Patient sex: M
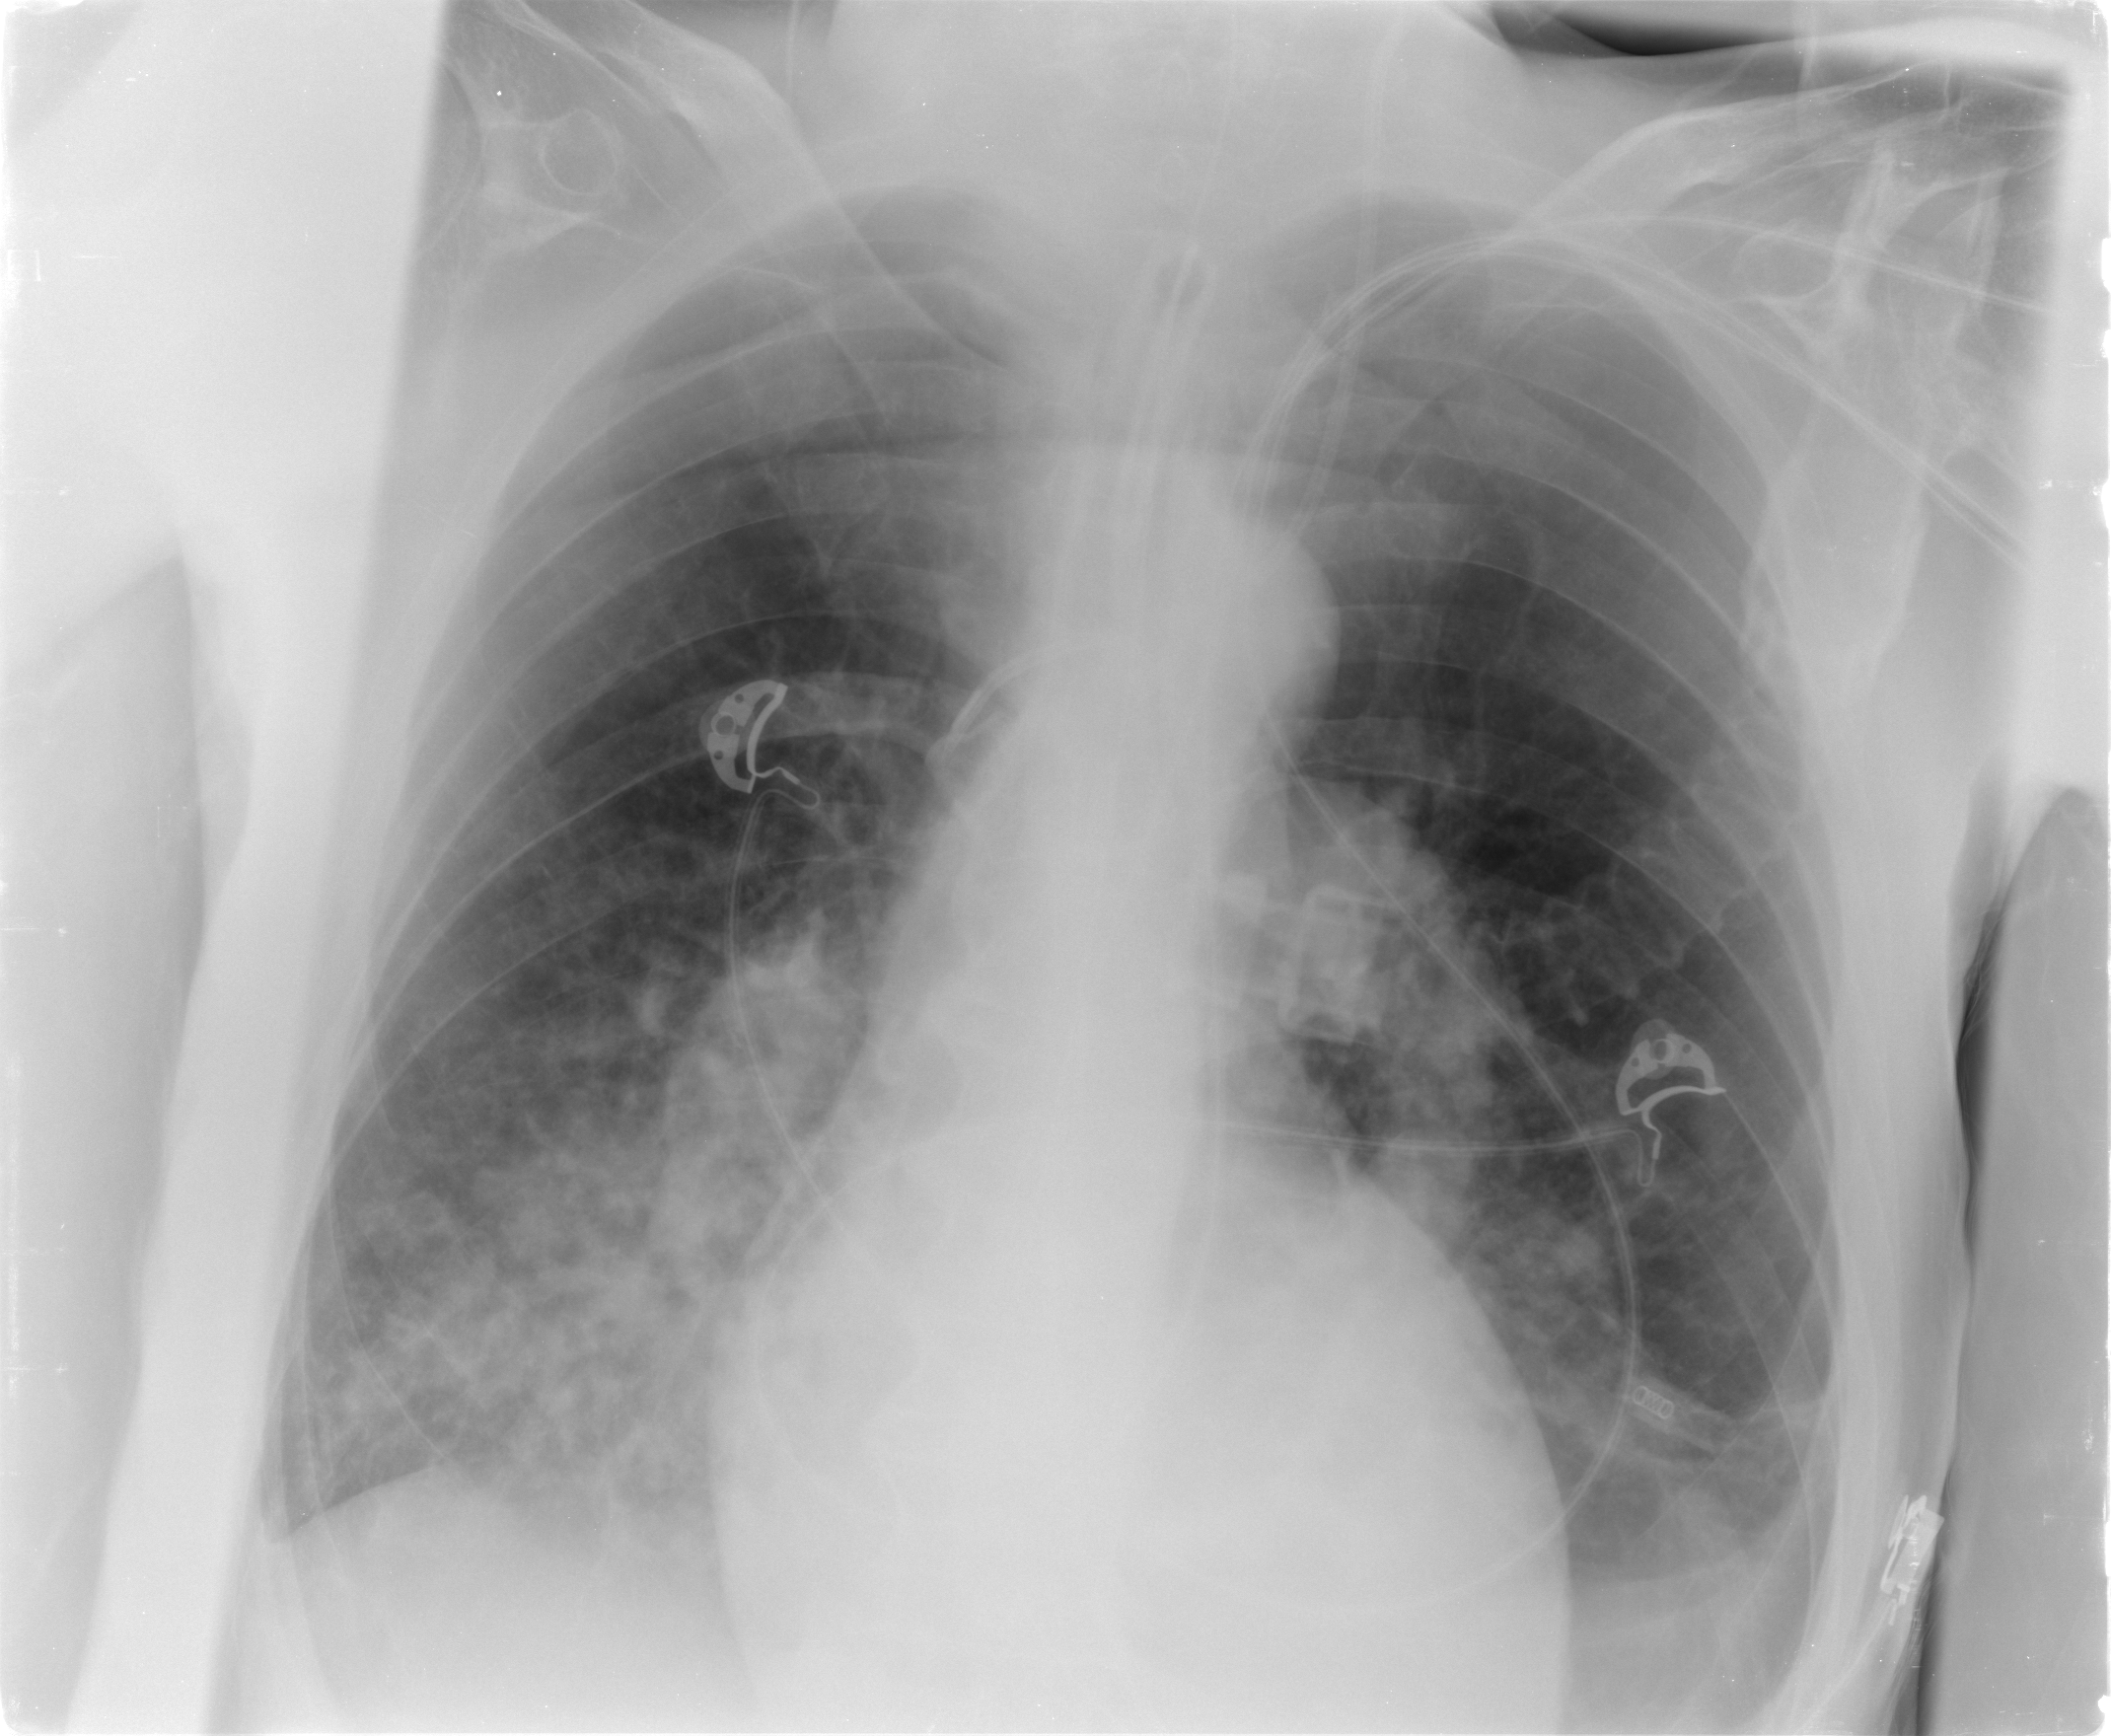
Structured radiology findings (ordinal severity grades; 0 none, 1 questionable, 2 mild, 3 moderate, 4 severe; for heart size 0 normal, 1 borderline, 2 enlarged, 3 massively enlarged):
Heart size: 0
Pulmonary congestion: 2
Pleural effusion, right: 2
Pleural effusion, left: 2
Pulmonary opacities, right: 3
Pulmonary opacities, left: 2
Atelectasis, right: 2
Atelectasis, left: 2